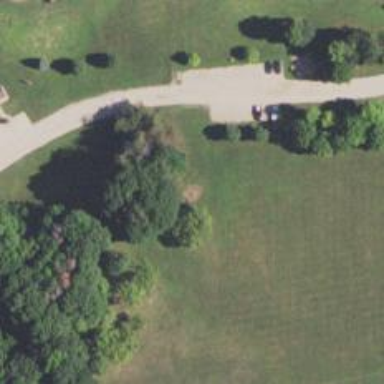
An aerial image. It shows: Disc golf basket.